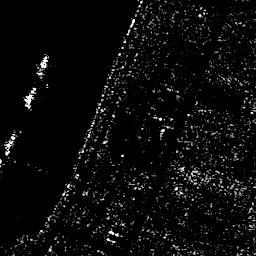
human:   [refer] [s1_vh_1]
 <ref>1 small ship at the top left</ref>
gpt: <box>[[13, 19, 19, 30, 0]]</box>

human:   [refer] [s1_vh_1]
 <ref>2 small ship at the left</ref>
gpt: <box>[[8, 32, 14, 42, 0]], [[0, 50, 7, 59, 0]]</box>